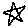
Label: star